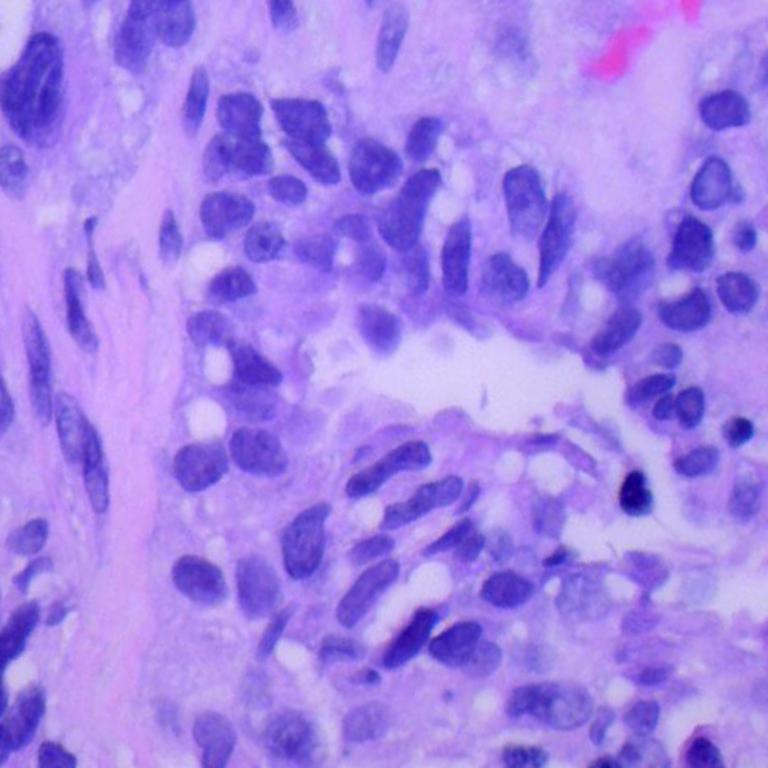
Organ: lung
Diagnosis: adenocarcinomas